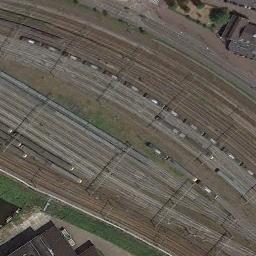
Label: railway